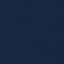
Land use / land cover class: SeaLake